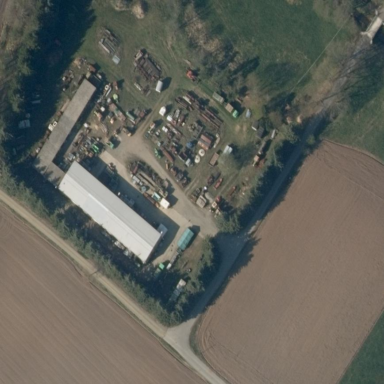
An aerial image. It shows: Farmyard area.